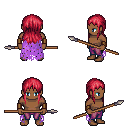
a pixel art fantasy rpg character, male body template, human, dark skin, maroon tattered cape, magenta pants, ruby red unkempt hairstyle, leather bracers, spear, four views (front, back, left, right), 2x2 character sprite sheet, small pixel art, hard edges, no anti-aliasing